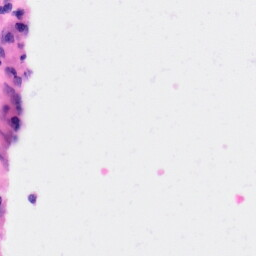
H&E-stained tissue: Kidney